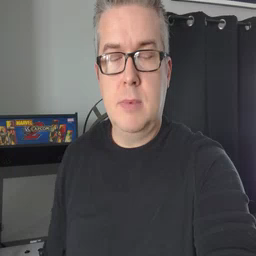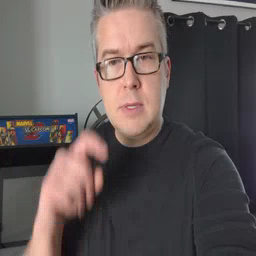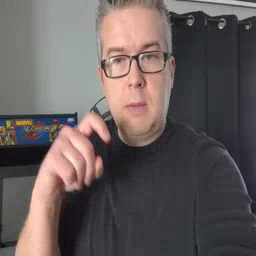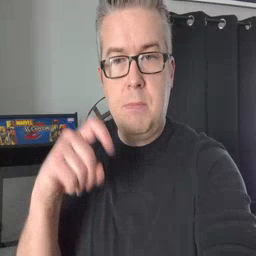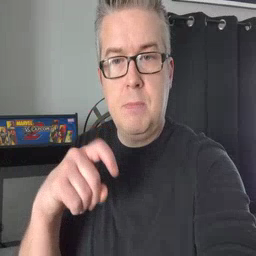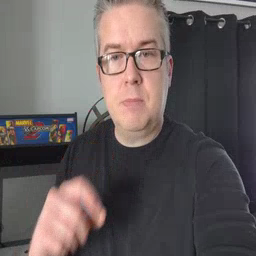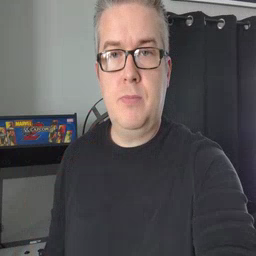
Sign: time